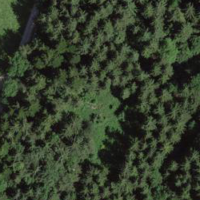
EUNIS habitat code: 43
Species observed at this site:
Vicia sepium